Aerial crown-view tile of a tropical tree (Barro Colorado Island, Panama), acquired 20241014:
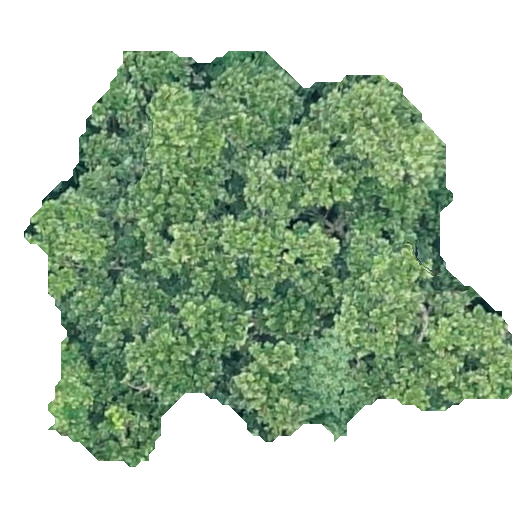
Species: Anacardium excelsum
GBIF accepted scientific name: Anacardium excelsum
Crown area: 217.534 m²